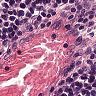
Metastatic tissue present: no